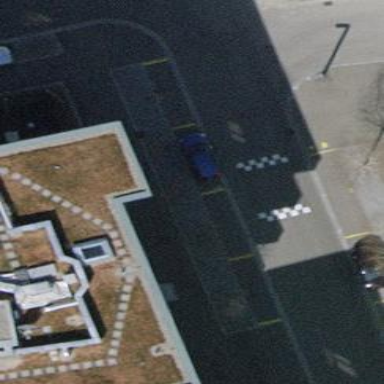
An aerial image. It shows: Street side parking area.